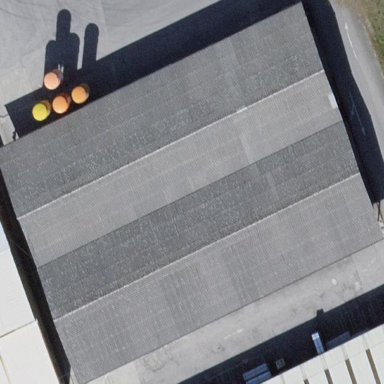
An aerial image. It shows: View of roof of building.